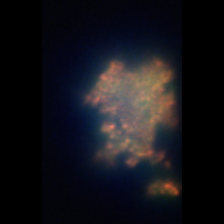
Taxon: Unknown_detritus
Group: Unknown